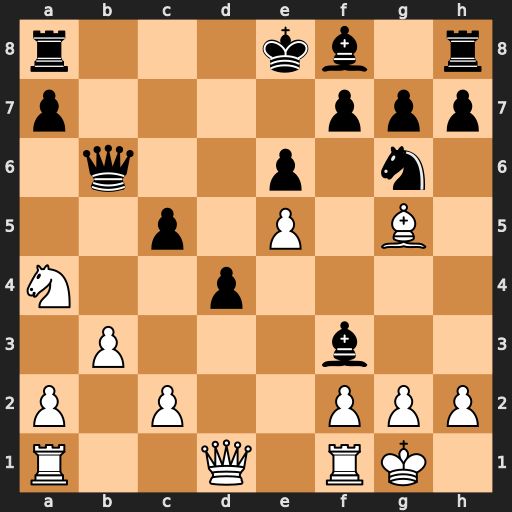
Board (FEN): r3kb1r/p4ppp/1q2p1n1/2p1P1B1/N2p4/1P3b2/P1P2PPP/R2Q1RK1
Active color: w
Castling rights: kq
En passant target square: -
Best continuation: Qxf3 Qc7 Qxa8+